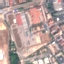
Label: Industrial